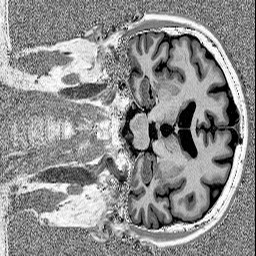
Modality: MP2RAGE
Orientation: coronal
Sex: male